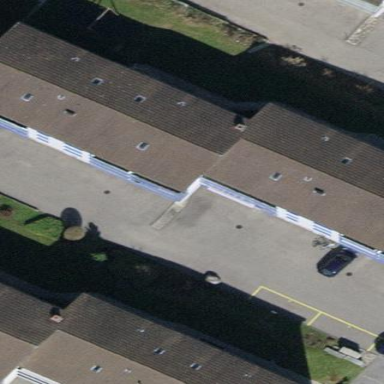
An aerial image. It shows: Image showing building with apartments.